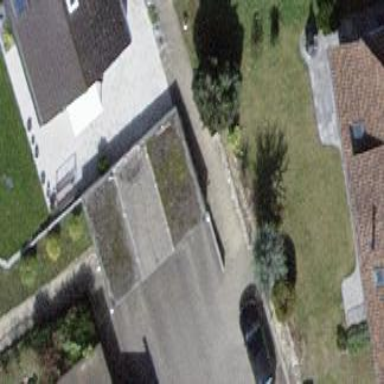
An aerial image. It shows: Garage building.